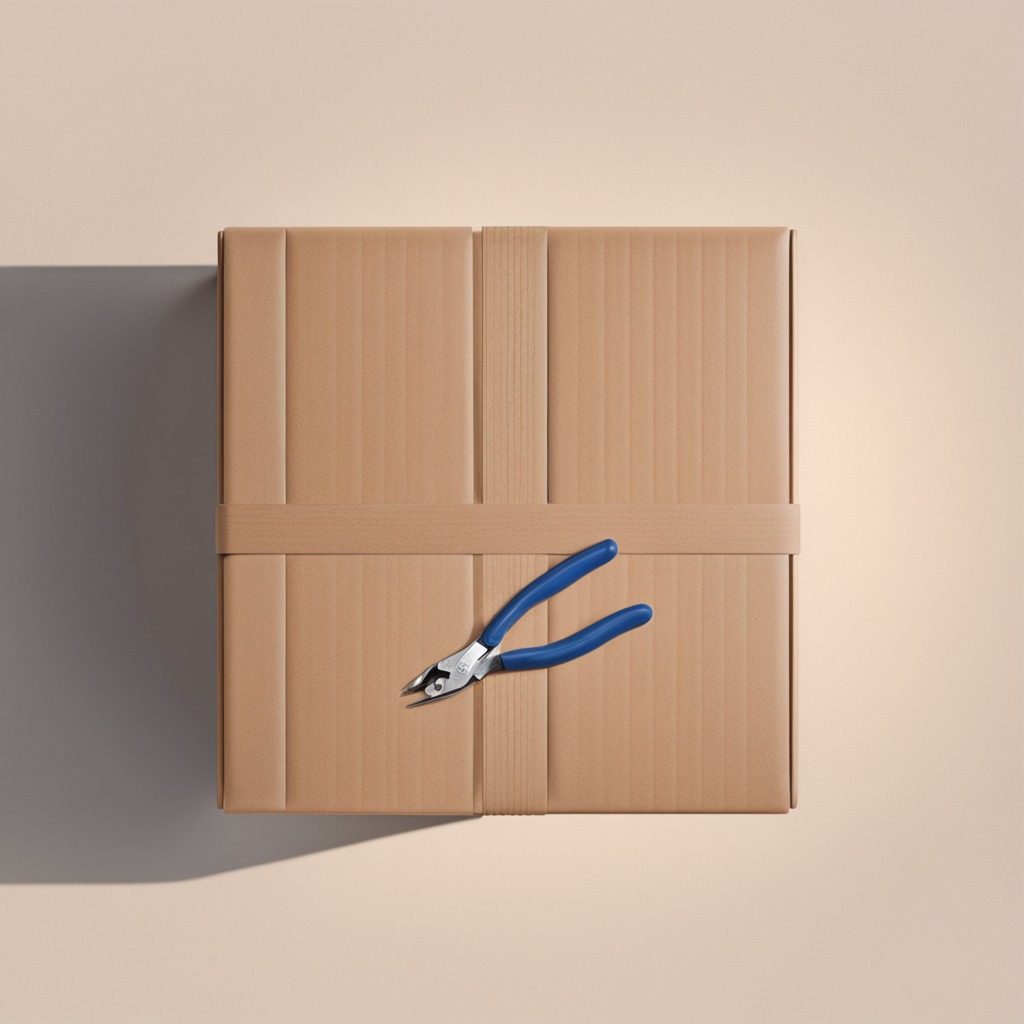
A plier lies on the cardboard surface in an outdoor workshop during daytime bright natural light soft shadows slightly creased but